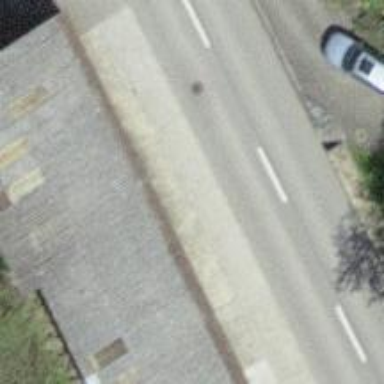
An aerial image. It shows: Barn.